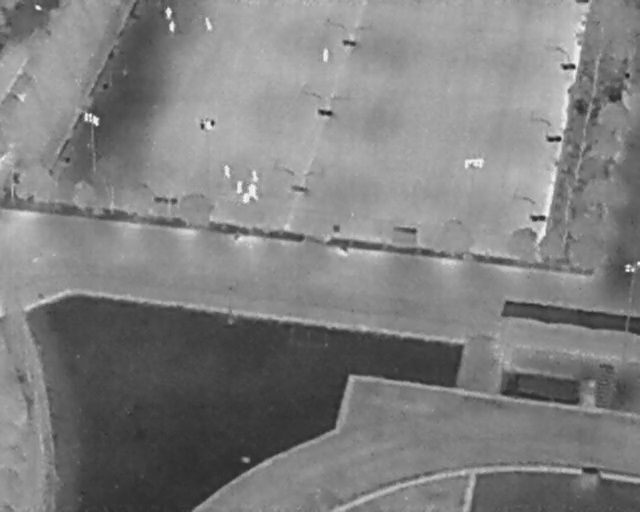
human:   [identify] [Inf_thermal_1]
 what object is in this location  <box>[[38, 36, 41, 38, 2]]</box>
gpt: <ref>1 medium person at the center</ref>